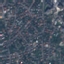
Label: Residential